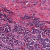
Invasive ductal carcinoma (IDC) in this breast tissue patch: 1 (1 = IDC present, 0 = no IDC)